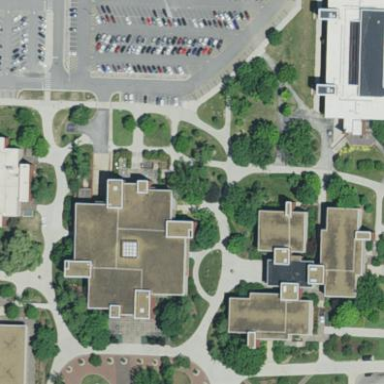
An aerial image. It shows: University building that houses library.